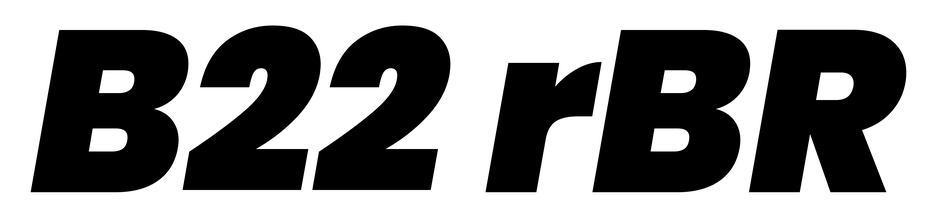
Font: Poppins-BlackItalic